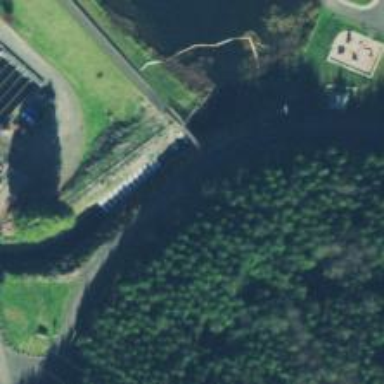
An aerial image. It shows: Footway road leading to dam on waterway.